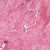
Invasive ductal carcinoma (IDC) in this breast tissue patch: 0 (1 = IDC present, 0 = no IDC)